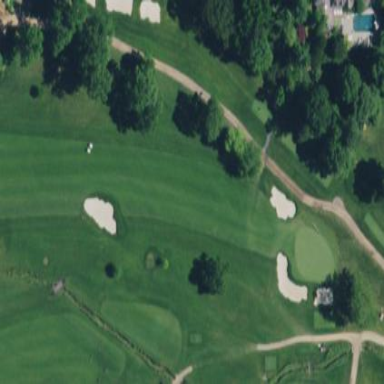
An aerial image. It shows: Golf fairway surrounded by grass.